Interaction volume radius: 10 \u00c5
Interaction volume height: 15 \u00c5
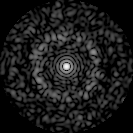
Disorder parameter: 0.8349